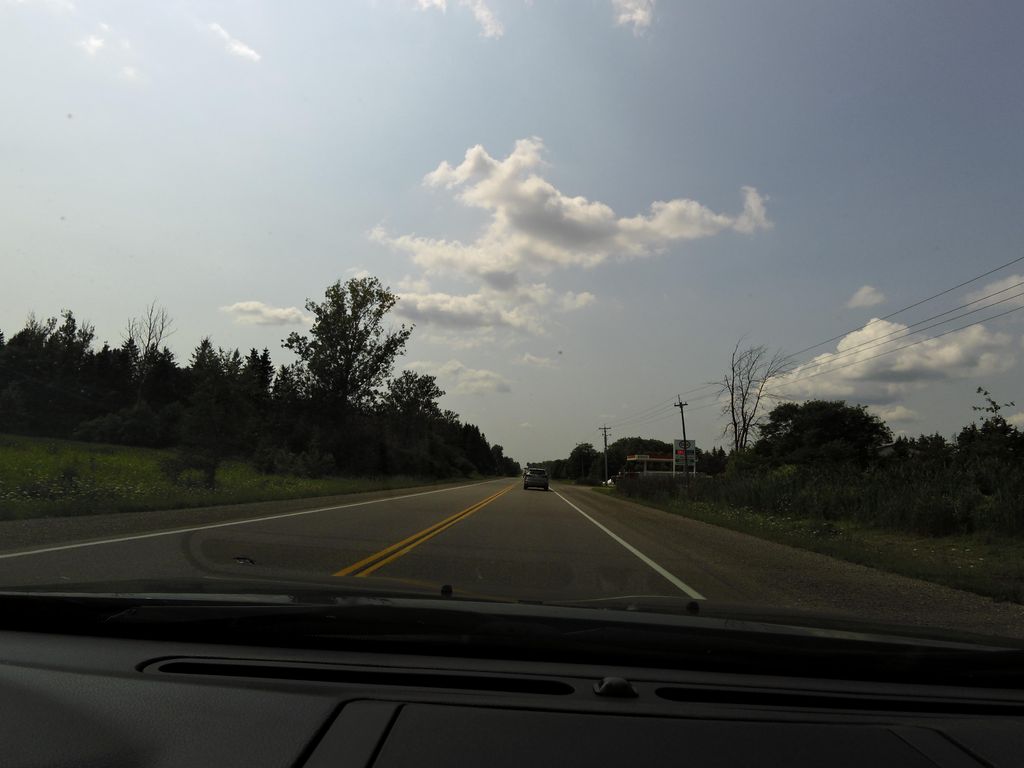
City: hamilton